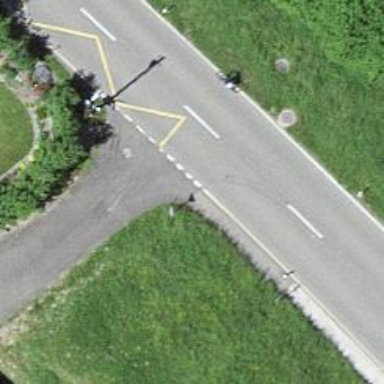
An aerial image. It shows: Asphalt road designated for service vehicles.